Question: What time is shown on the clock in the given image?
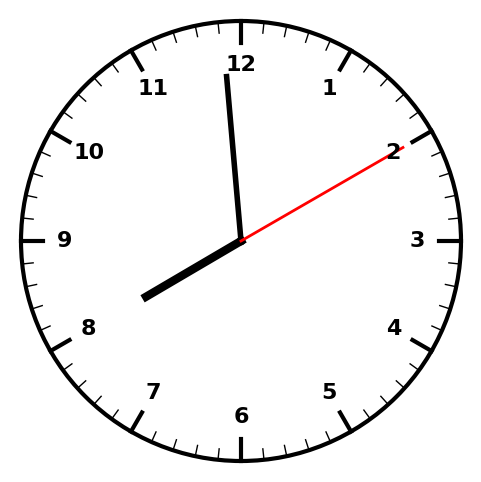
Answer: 07:59:10